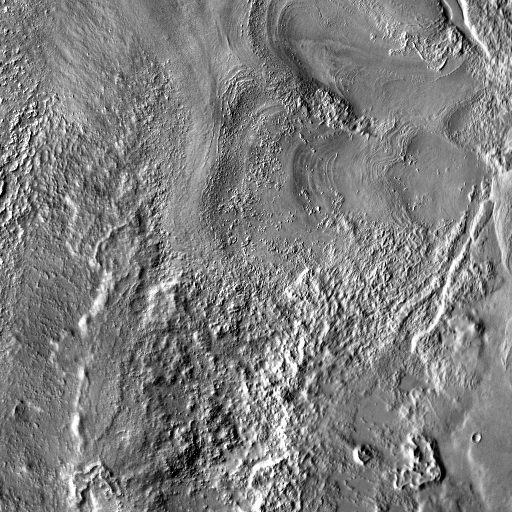
Crater classes present: Background, Other